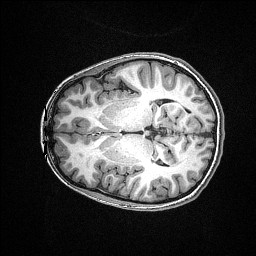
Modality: T1w
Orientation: axial
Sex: female
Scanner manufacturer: siemens
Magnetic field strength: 3 T
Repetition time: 2.3 s
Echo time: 0.00336 s